An envelope spectrum derived from a bearing vibration measurement is shown; the reference markers locate BPFO, BPFI, BSF and FTF for this bearing geometry and shaft speed. Determine the bearing's health state. Answer with exactly one of: normal, inner_race, outer_race, ball.
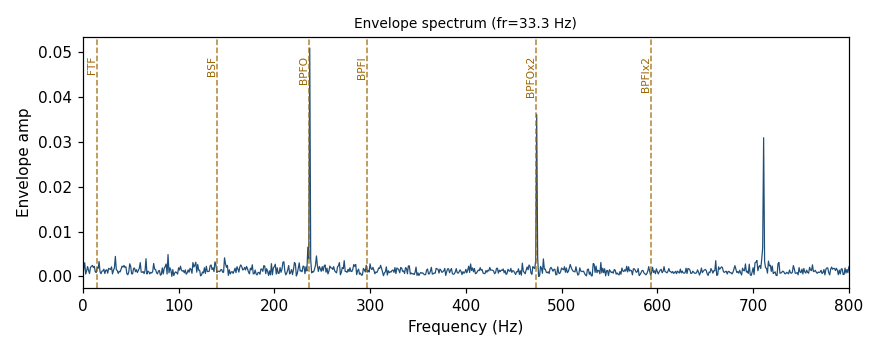
Answer: outer_race